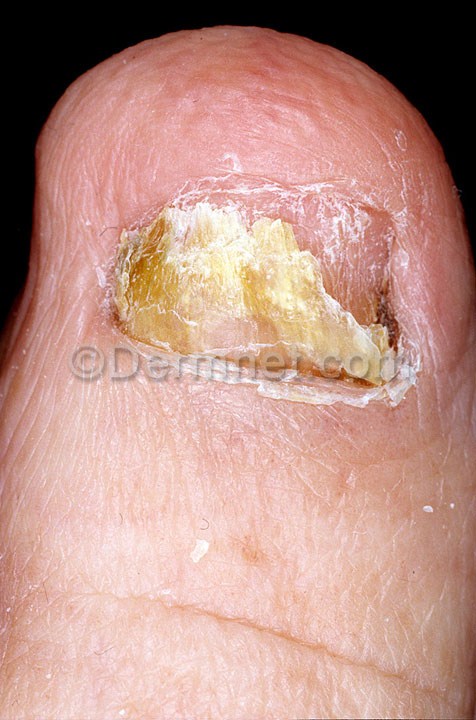
Disease: Nail Fungus and other Nail Disease